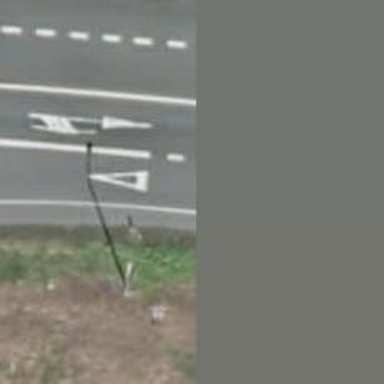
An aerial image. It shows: Road with "give way" sign.